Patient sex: F
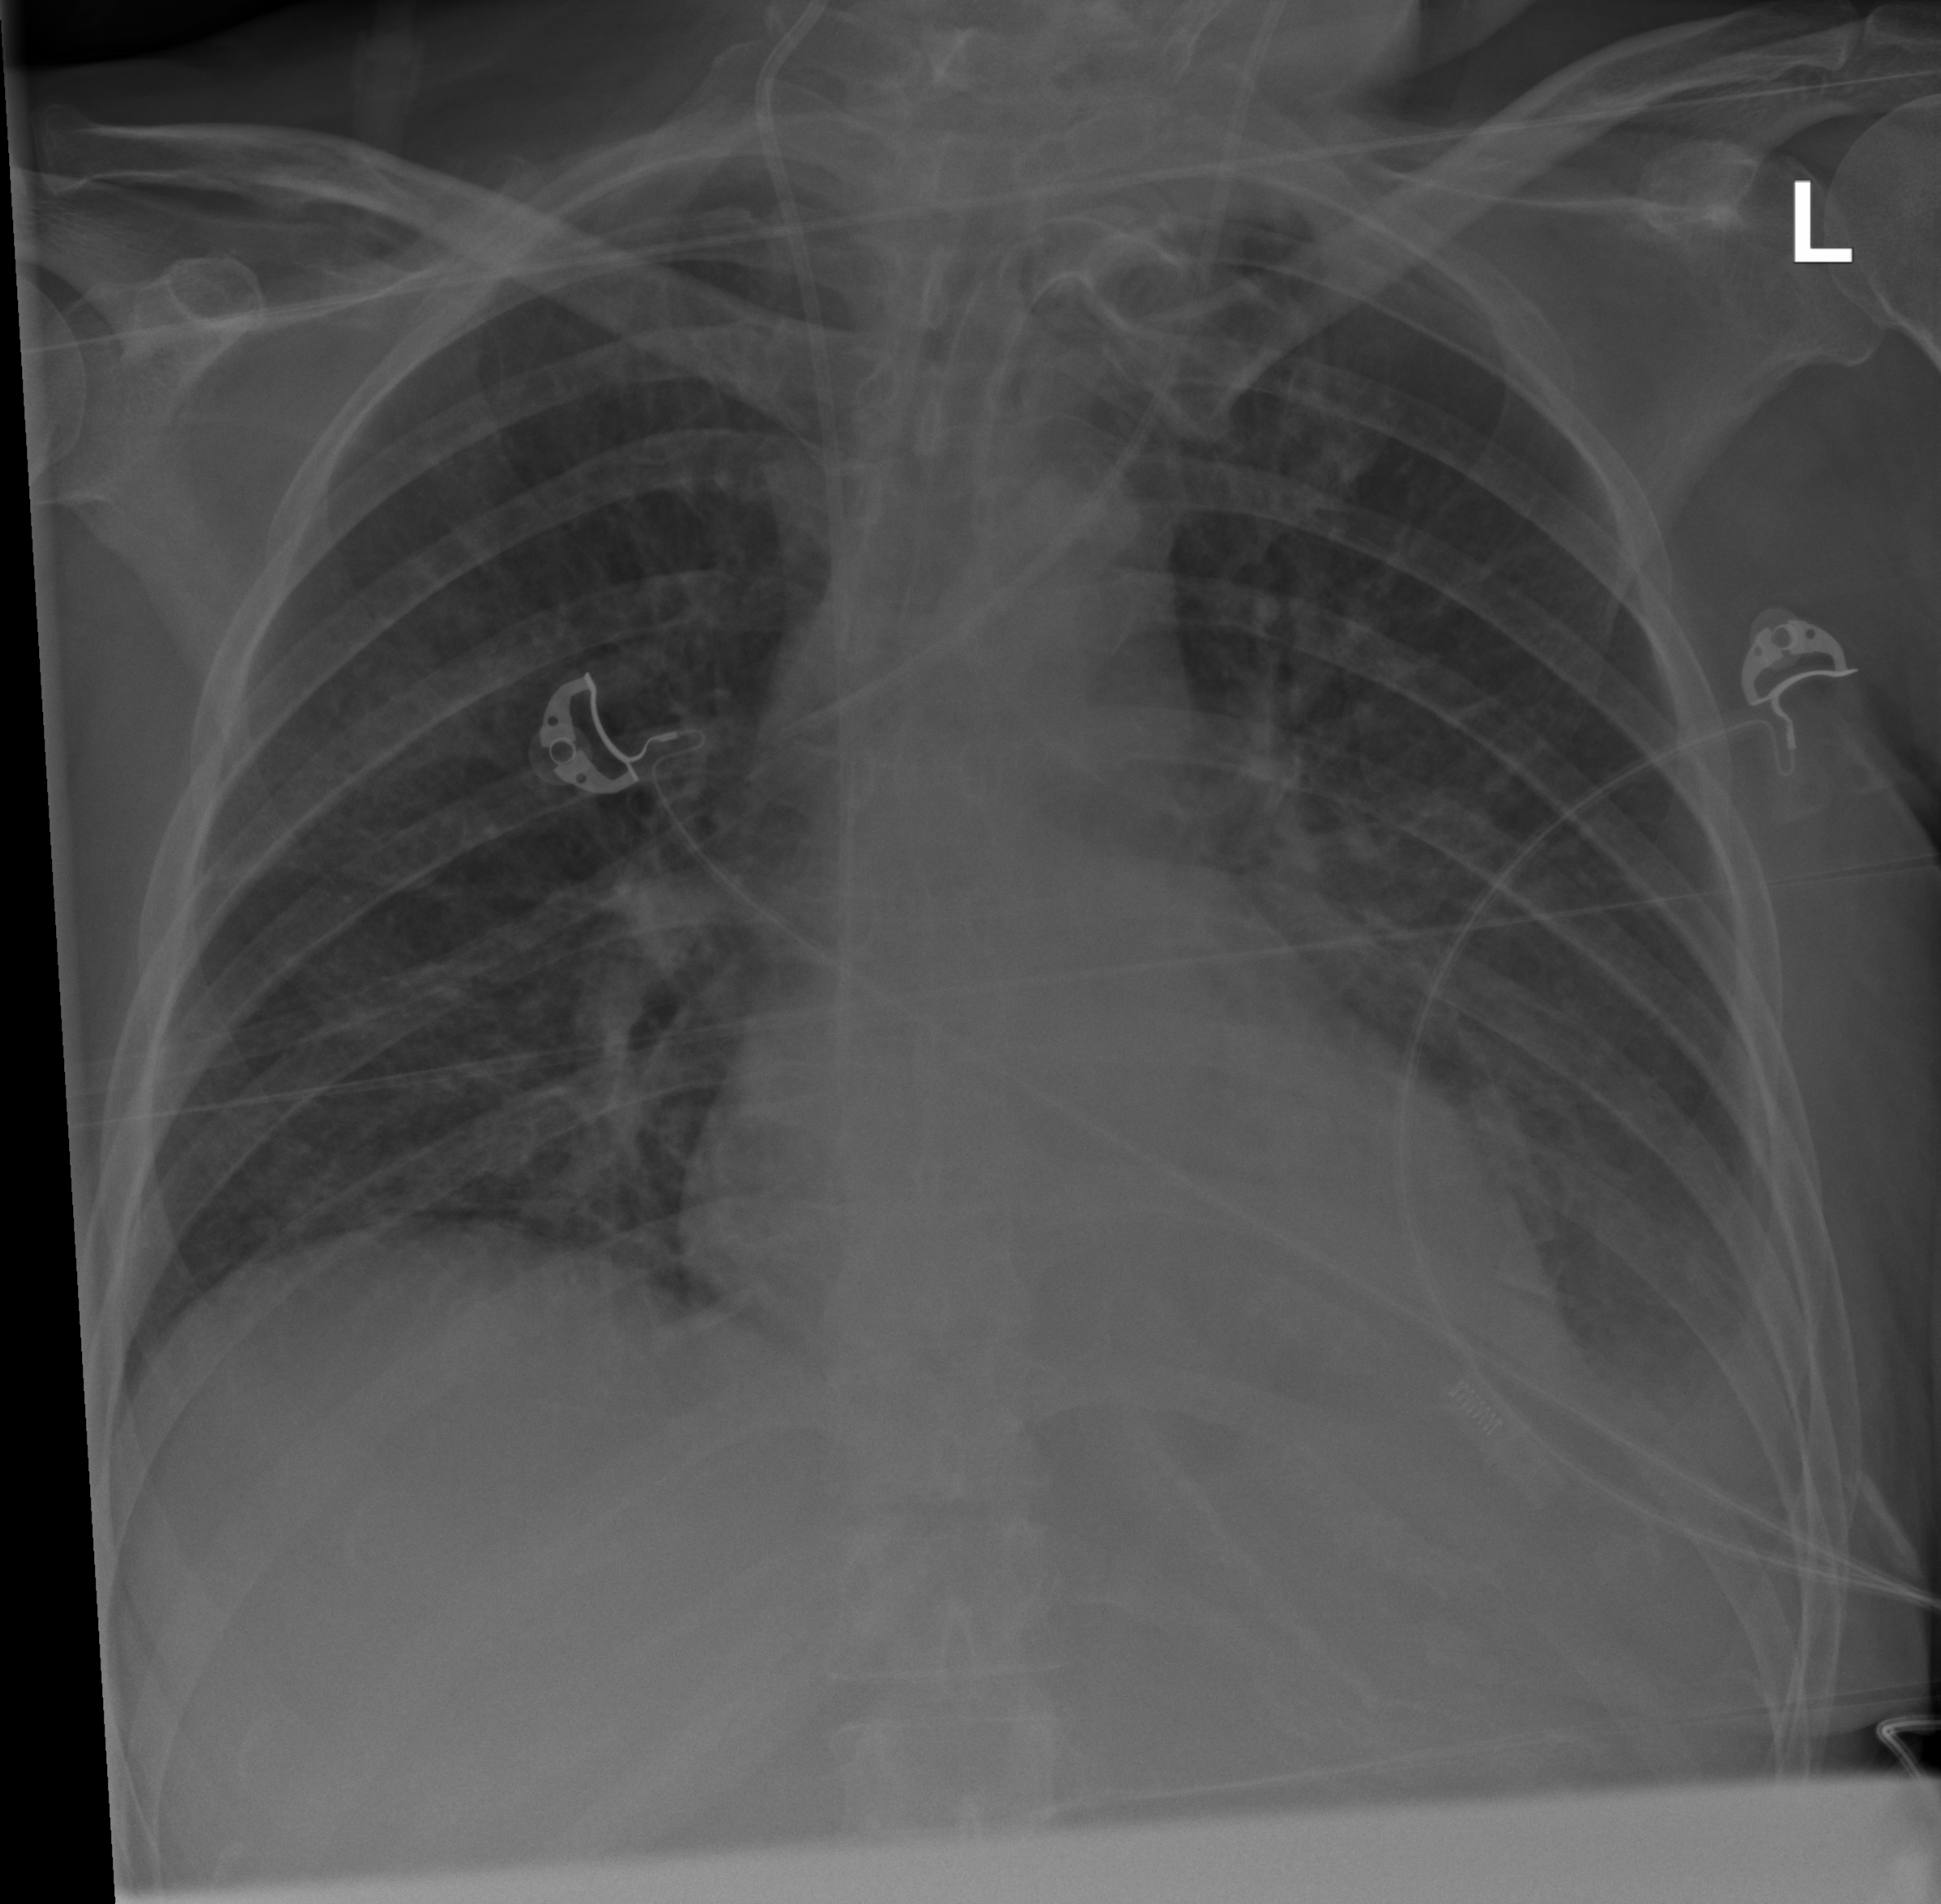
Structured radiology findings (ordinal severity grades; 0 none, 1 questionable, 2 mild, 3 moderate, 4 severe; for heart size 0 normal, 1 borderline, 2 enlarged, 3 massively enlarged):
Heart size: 0
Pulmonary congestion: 0
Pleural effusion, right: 0
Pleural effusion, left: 2
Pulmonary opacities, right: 0
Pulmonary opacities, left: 0
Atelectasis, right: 2
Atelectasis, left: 2